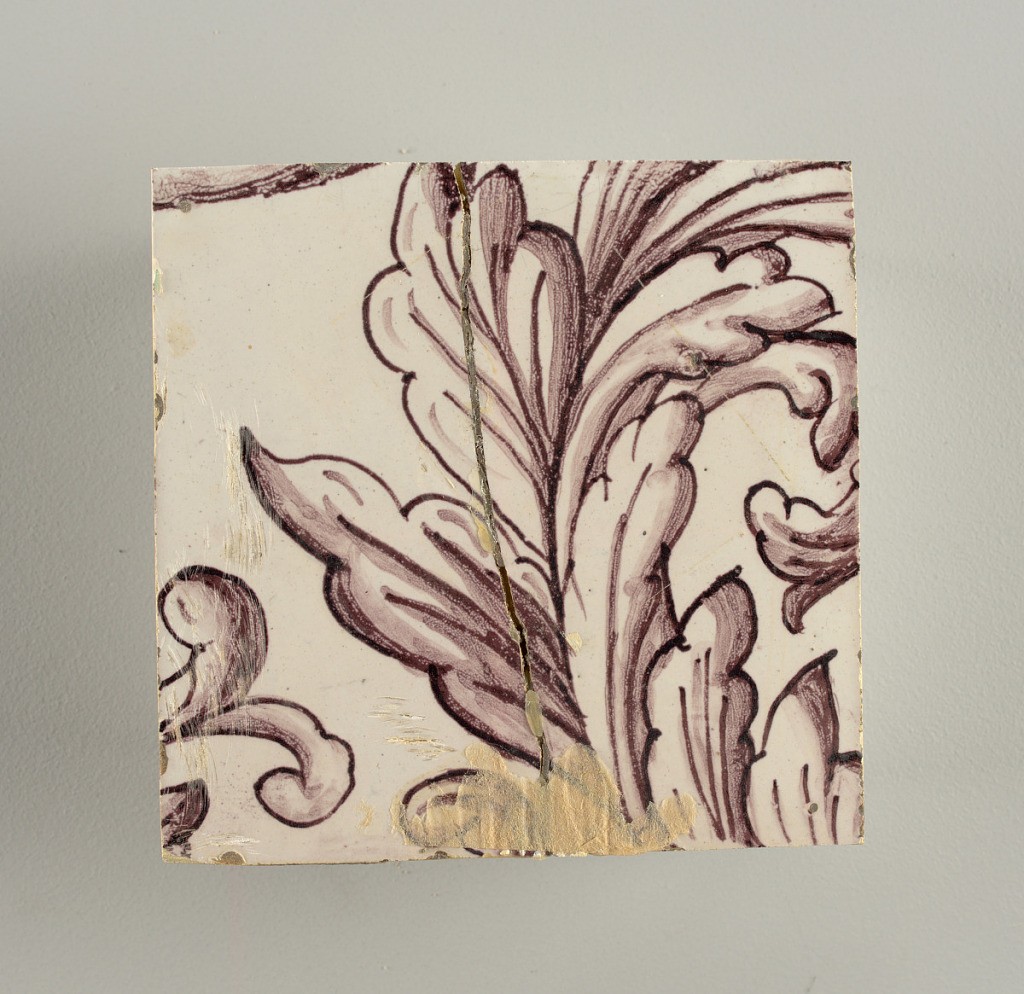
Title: Wall facing
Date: ca. 1725
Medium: Tin-glazed earthenware, underglaze
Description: Horizontal rectangle.  Thirty-seven tiles wide and twenty-one high with opening for door or window nineteen and one-half tiles high and twelve wide.  To left and right of opening, centered canopy above. Left, woman representing Hope, right, a sculputure urn.  Centered above opening, a mascaron.  Arabesque design of foliage.